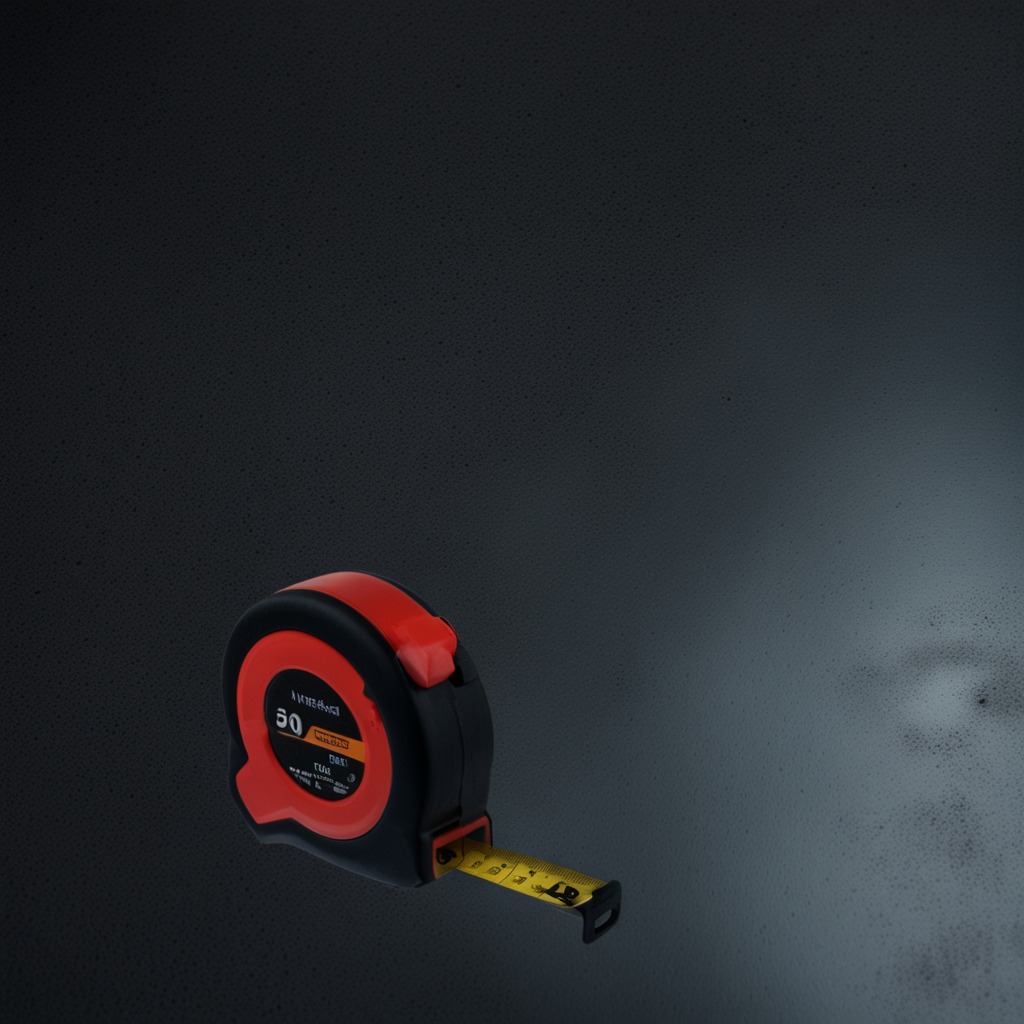
A measuring tape is lying on the clean granite table inside a workshop at night dim ambient light soft shadows worn but